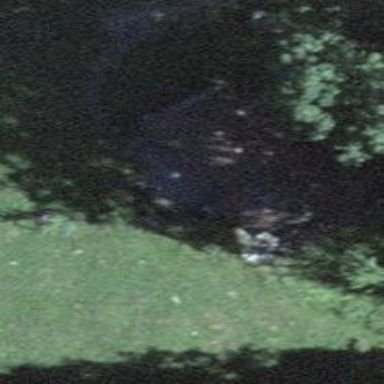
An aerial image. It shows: Cabin is depicted in the image.